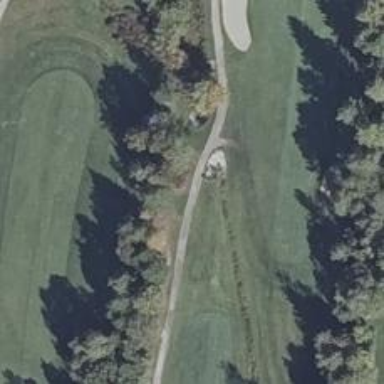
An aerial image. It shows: Golf cartpath that is also road path.